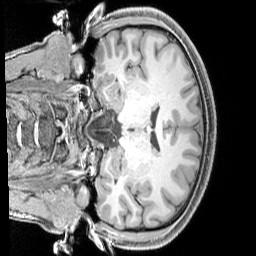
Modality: T1w
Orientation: coronal
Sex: male
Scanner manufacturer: siemens
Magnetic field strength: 3 T
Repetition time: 2.3 s
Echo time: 0.00226 s